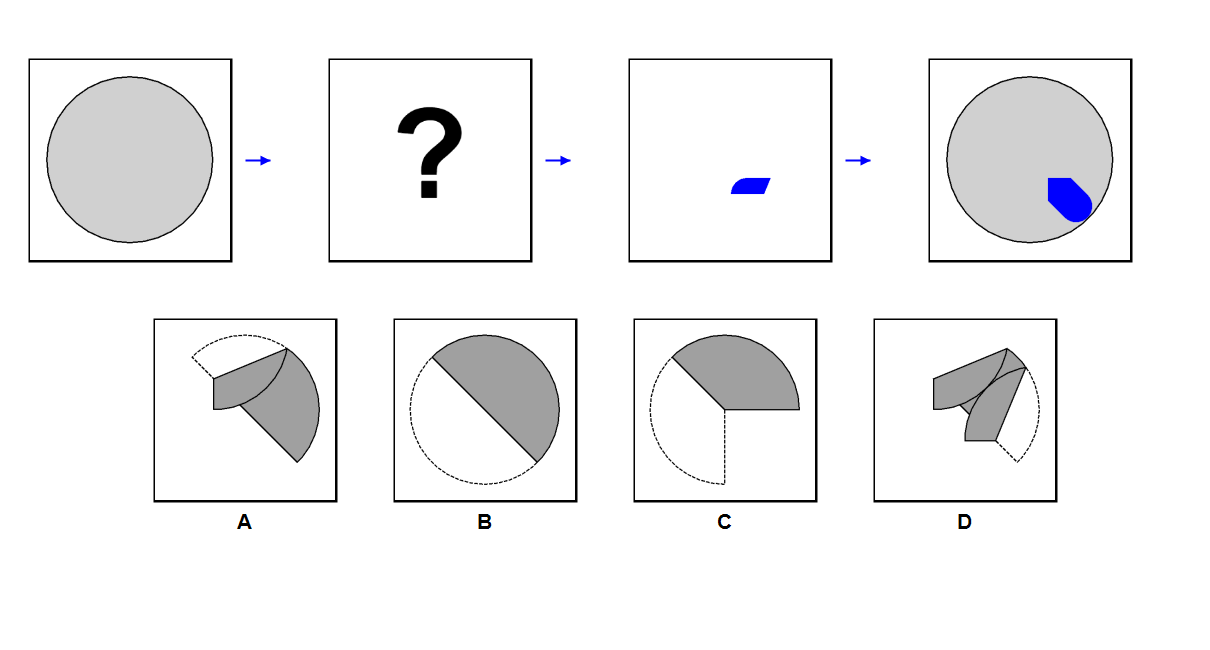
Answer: C